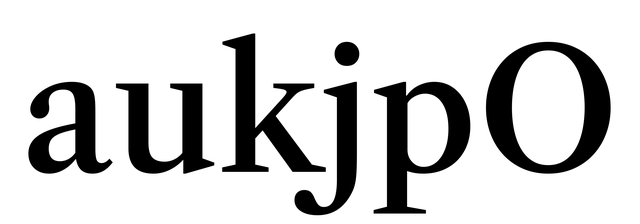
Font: LibreCaslonText_Medium